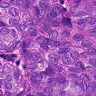
Metastatic tissue present: yes